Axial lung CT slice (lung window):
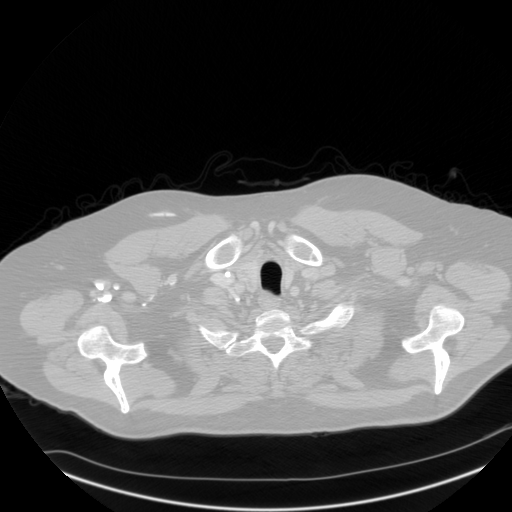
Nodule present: no